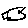
Label: fish